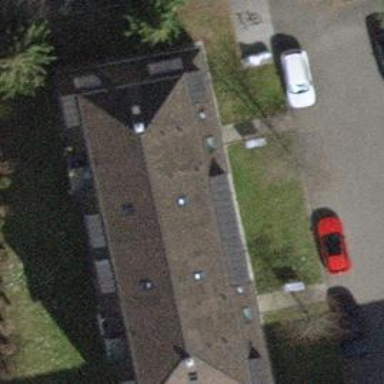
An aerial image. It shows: Apartments building with mansard roof.